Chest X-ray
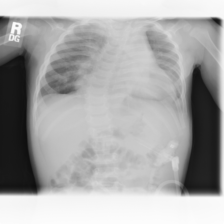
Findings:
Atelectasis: positive
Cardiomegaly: negative
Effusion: negative
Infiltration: negative
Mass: negative
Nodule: negative
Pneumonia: negative
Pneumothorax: negative
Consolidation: negative
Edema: negative
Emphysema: negative
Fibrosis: negative
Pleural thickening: negative
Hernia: negative